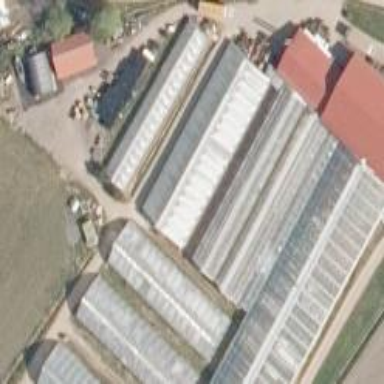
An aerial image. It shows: Greenhouse.